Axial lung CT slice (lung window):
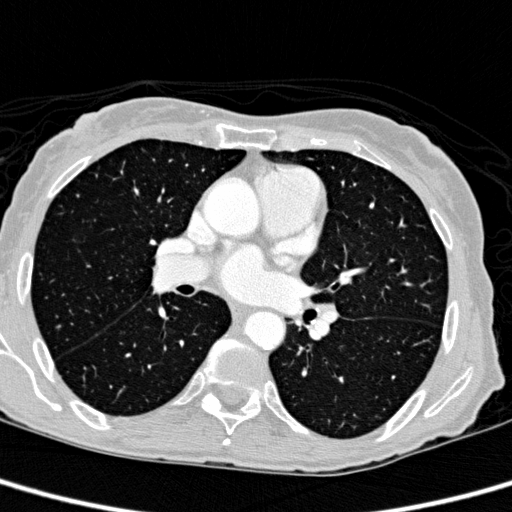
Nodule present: no